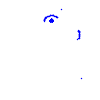
Particle: kaon